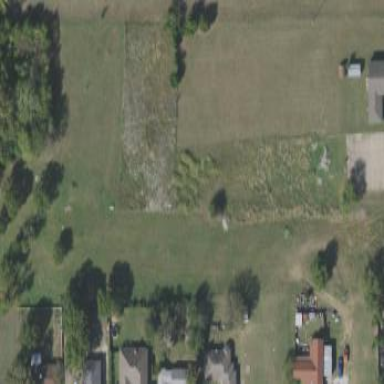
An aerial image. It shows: Grassy plot area designated for zoning.